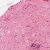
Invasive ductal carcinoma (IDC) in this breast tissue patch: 0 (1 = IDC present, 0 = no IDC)